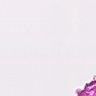
Metastatic tissue present: no